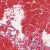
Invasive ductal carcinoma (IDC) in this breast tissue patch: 0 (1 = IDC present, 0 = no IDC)